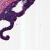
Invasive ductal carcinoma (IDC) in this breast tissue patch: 0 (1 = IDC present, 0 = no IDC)